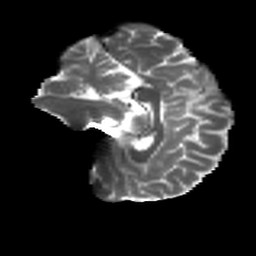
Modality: T2w
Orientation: sagittal
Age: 54
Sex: female
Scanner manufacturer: ge
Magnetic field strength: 3 T
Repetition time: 7.8 s
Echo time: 0.0606 s